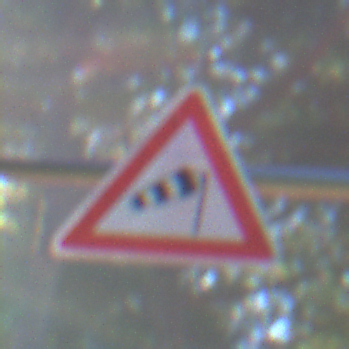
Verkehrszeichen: SeitenwindVonRechts
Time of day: MorningAfternoon
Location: Outdoor (Suburban)
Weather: Clear
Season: NotSpecified
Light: Natural